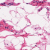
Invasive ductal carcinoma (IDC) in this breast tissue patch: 0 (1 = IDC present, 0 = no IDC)